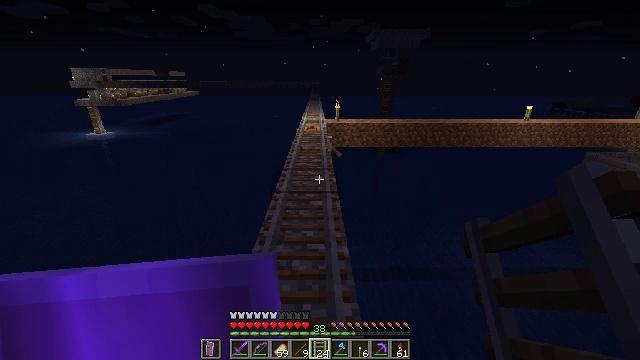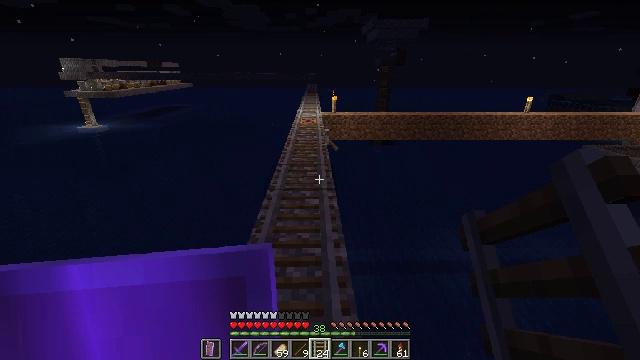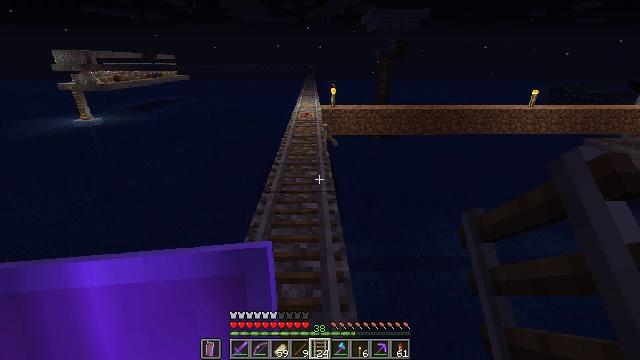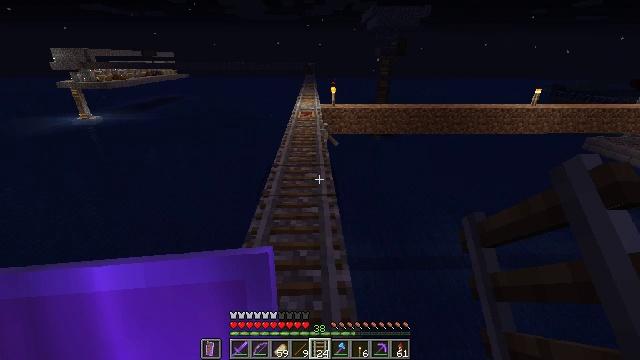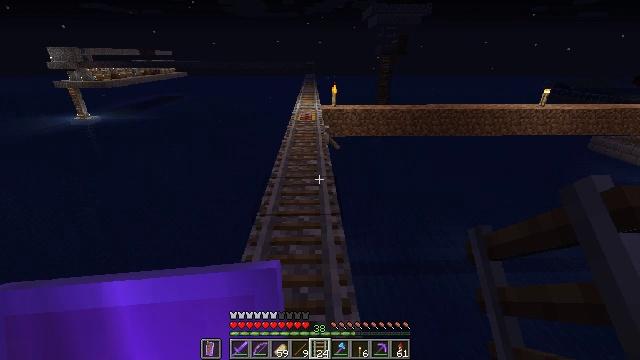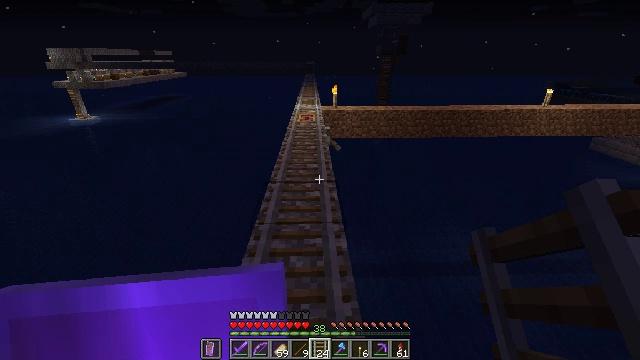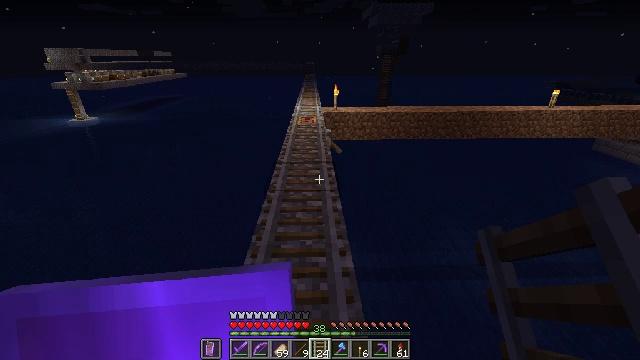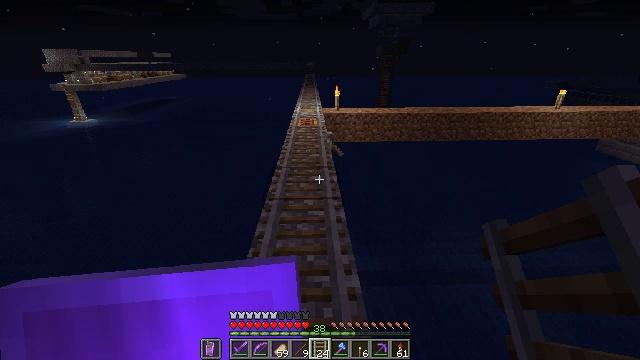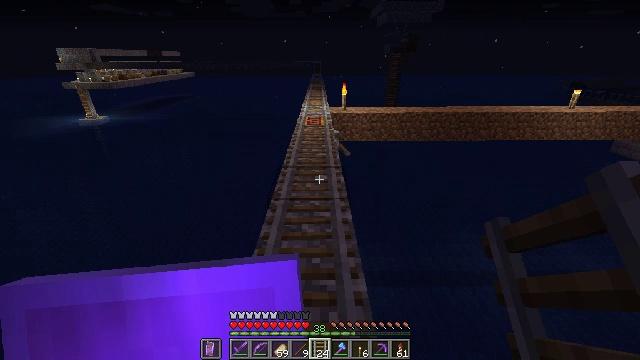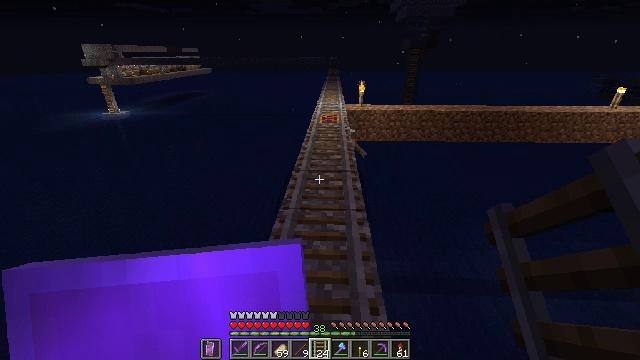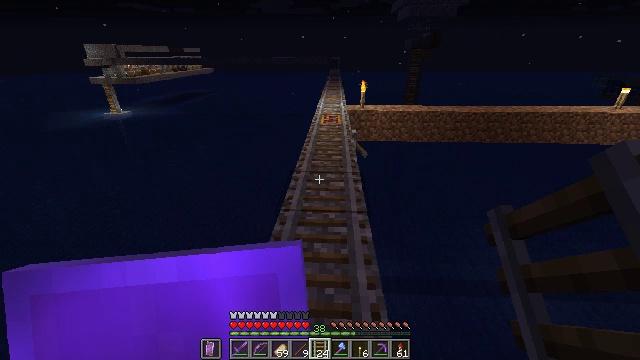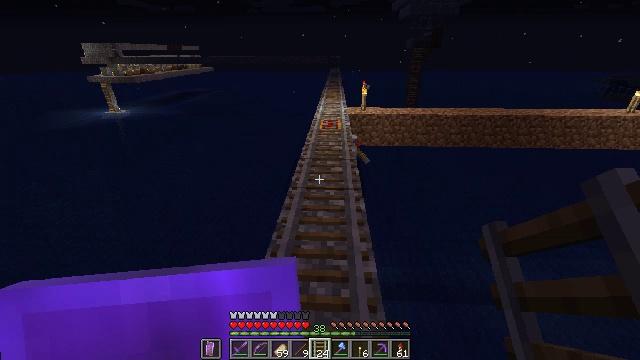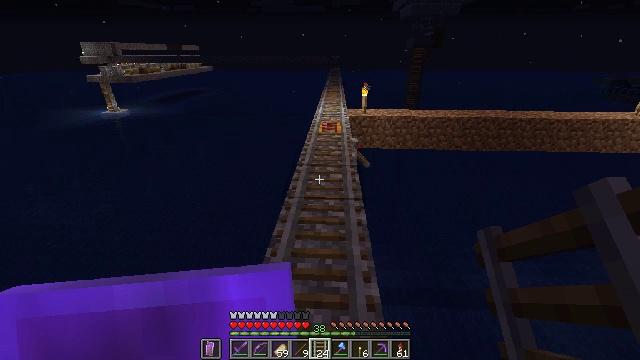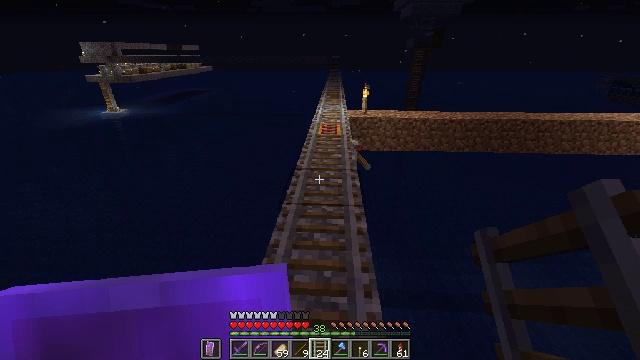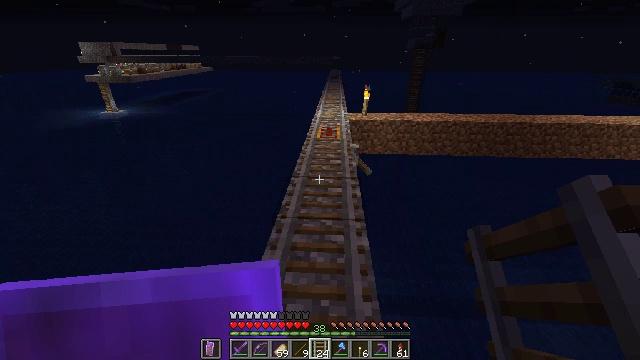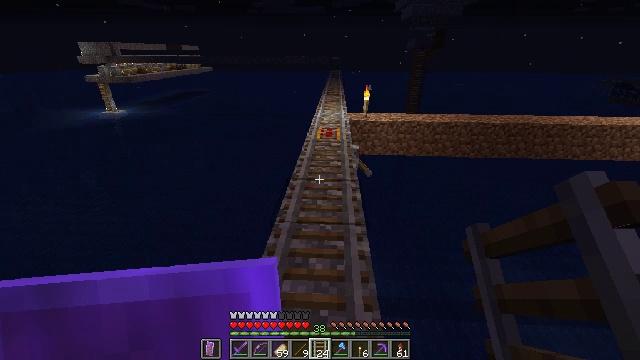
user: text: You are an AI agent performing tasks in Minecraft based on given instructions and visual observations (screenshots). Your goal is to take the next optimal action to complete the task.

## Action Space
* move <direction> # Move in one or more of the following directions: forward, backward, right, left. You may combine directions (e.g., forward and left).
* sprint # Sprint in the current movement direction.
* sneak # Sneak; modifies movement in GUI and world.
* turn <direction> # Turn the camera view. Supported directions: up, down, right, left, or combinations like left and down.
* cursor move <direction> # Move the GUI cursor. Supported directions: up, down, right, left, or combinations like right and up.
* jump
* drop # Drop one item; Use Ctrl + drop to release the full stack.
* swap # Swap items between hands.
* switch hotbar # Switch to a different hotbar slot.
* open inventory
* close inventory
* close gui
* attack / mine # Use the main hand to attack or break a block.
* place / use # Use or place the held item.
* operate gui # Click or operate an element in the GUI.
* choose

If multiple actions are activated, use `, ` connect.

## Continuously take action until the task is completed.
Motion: motion action
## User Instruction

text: Collect rails for building a railway.
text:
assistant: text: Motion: move forward, turn down
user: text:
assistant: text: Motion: move forward, turn down
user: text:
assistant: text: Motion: move forward
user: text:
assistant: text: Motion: move forward
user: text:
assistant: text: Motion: move forward
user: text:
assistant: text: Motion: move forward
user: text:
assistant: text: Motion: move forward
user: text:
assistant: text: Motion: move forward, turn left
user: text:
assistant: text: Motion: move forward, turn left
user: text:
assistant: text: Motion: move forward
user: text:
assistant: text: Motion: move forward
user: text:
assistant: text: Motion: move forward
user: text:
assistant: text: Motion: move forward
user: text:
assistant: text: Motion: move forward
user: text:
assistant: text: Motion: move forward
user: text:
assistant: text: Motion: move forward
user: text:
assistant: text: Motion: move forward, turn right and down
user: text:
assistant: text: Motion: move forward
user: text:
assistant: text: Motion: move forward
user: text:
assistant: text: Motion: move forward
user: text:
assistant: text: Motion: move forward
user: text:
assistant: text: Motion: move forward
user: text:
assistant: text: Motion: move forward
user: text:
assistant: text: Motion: move forward
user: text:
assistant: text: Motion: move forward, turn down
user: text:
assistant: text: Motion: move forward
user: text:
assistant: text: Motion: move forward
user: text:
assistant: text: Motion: move forward
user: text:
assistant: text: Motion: move forward
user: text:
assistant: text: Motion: move forward, turn down